Question: Numberpicker with String and breaklines is what I need!
Forum found using Strings in Numberpicker component. But must make the break lines for better viewing is possible?
What is the level of customization from layout, style etc is possible with this component?
'''
private NumberPicker np;
np = (NumberPicker) view
.findViewById(R.id.np);
np.setOnClickListener(this);
np.setAddStatesFromChildren(false);
getStringForNp();//populate np with String array
setNumberPickerTextColor(np, getActivity().getResources().getColor(R.color.white));
private boolean setNumberPickerTextColor(NumberPicker numberPicker, int color)
{
final int count = numberPicker.getChildCount();
for(int i = 0; i < count; i++){
View child = numberPicker.getChildAt(i);
if(child instanceof EditText){
try{
Field selectorWheelPaintField = numberPicker.getClass()
.getDeclaredField("mSelectorWheelPaint");
selectorWheelPaintField.setAccessible(true);
((Paint)selectorWheelPaintField.get(numberPicker)).setColor(color);
((EditText)child).setTextColor(color);
//***********************************
//Attempts in vain
//***********************************
// String replace = ((EditText)child).getText().toString().replace("
"," ");
// ((EditText)child).setText(replace);
((EditText)child).setSingleLine(false);
// ((EditText)child).setHorizontallyScrolling(false);
((EditText)child).setEllipsize(TextUtils.TruncateAt.END);
((EditText)child).setMaxLines(2);
// ((EditText)child).setInputType(InputType.TYPE_TEXT_FLAG_MULTI_LINE);
TableRow.LayoutParams params = new TableRow.LayoutParams(LayoutParams.MATCH_PARENT,LayoutParams.MATCH_PARENT,1.0f);
((EditText)child).setInputType(InputType.TYPE_CLASS_TEXT);
((EditText)child).setLayoutParams(params);
numberPicker.invalidate();
return true;
}
catch(NoSuchFieldException e){
Log.w("setNumberPickerTextColor", e);
}
catch(IllegalAccessException e){
Log.w("setNumberPickerTextColor", e);
}
catch(IllegalArgumentException e){
Log.w("setNumberPickerTextColor", e);
}
}
}
return false;
}
'''
Could anyone help me?
I need to make a line break, is an example of how this being the component with the text without breaks.

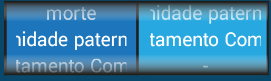
Answer: This <URL> lets you use strings with up to 1 line break.